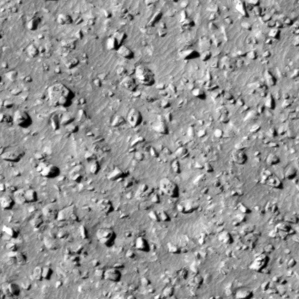
Label: non_frost